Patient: sex F, age 59
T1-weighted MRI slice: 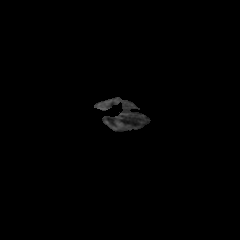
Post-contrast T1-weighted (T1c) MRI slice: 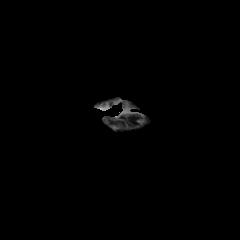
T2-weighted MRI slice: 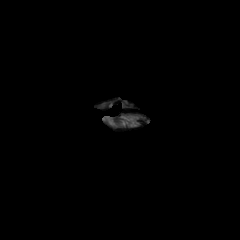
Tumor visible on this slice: no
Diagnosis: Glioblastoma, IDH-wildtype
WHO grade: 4